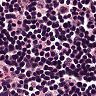
Metastatic tissue present: no